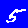
Digit: 5